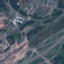
Land use / land cover: Highway